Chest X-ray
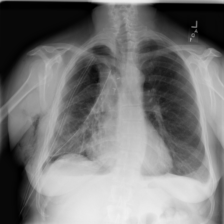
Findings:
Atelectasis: positive
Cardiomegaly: negative
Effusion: negative
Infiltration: negative
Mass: negative
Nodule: negative
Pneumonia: negative
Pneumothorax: positive
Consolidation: negative
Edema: negative
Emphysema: positive
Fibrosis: negative
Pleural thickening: negative
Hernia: negative